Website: bh-photo
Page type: customer-info-address
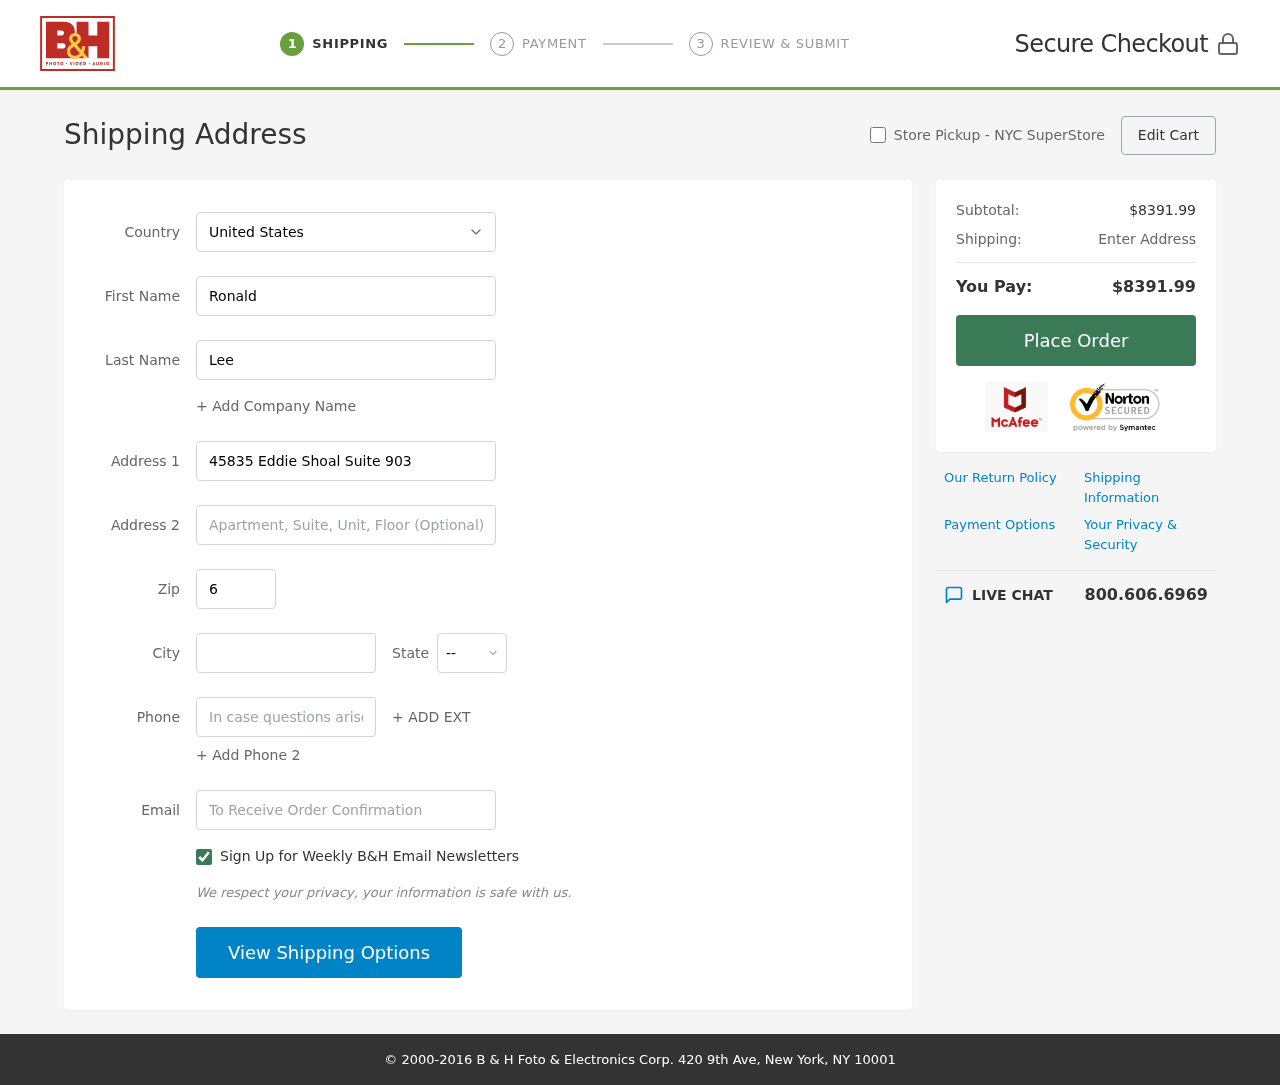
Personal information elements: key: PII_CITY
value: Lake Michael
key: PII_COUNTRY
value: United States
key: PII_EMAIL
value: rlee@hotmail.com
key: PII_FIRSTNAME
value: Ronald
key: PII_LASTNAME
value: Lee
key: PII_PHONE
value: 9486807003
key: PII_POSTCODE
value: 63678
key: PII_STATE_ABBR
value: MH
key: PII_STREET
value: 45835 Eddie Shoal Suite 903
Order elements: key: ORDER_SUBTOTAL
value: $8391.99
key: ORDER_TOTAL
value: $8391.99